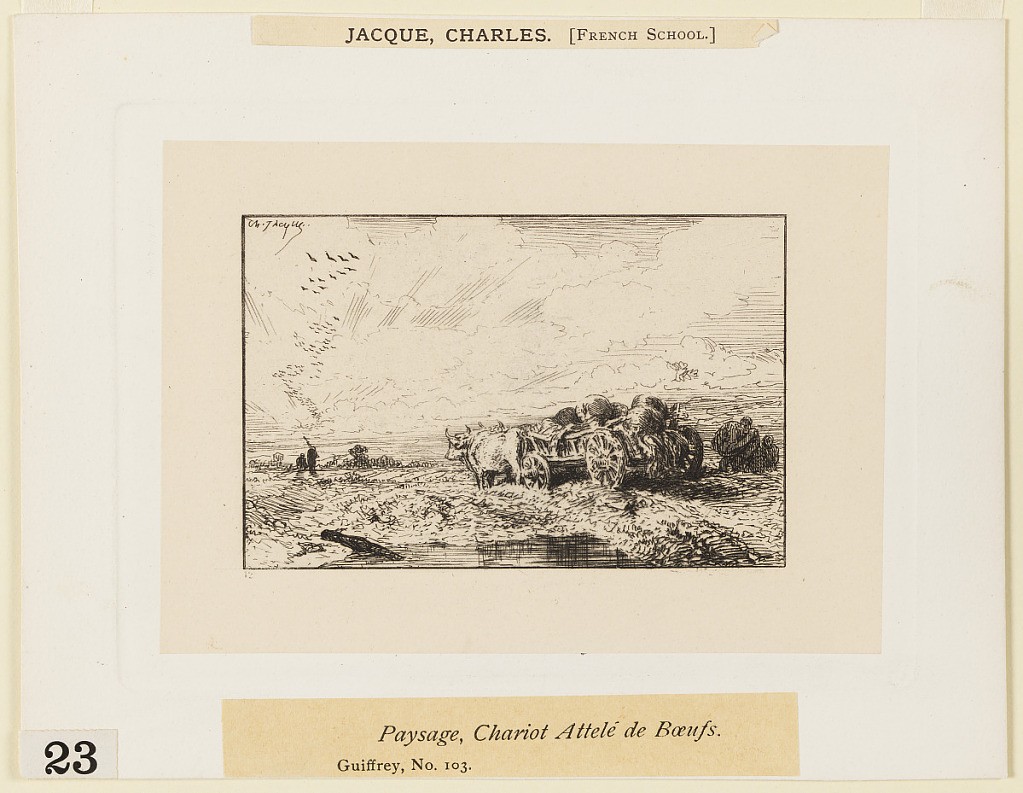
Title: Paysage, Chariot Attelé de Boeufs
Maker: Charles Emile Jacque, French, 1813 - 1894
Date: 1846
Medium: Etching on China paper, laid down
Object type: Print
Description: Oxen draw a loaded wagon through a meadow. Figures pile bags in the cart, right.